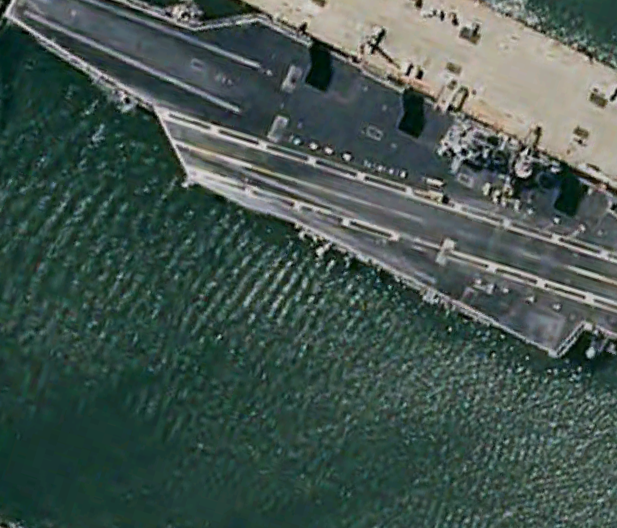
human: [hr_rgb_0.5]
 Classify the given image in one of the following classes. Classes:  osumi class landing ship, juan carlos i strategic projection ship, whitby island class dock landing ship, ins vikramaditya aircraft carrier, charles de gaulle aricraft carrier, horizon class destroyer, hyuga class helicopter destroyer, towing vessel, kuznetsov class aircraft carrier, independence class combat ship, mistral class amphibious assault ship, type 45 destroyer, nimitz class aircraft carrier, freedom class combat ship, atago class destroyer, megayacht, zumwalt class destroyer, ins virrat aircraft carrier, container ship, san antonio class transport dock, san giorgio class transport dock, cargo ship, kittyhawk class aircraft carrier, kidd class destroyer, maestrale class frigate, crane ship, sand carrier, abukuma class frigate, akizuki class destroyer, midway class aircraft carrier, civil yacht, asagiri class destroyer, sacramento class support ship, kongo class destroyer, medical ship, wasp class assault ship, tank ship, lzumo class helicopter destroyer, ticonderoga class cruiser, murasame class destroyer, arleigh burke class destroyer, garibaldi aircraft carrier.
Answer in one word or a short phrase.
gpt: Nimitz class aircraft carrier